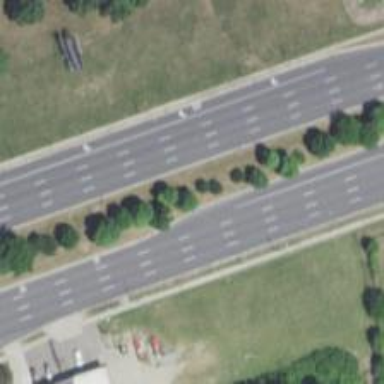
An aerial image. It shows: Primary highway.